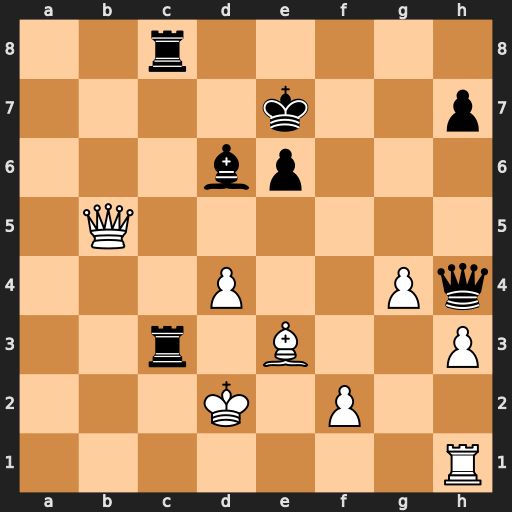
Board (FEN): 2r5/4k2p/3bp3/1Q6/3P2Pq/2r1B2P/3K1P2/7R
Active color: w
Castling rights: -
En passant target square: -
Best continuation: Bg5+ Qxg5+ Qxg5+